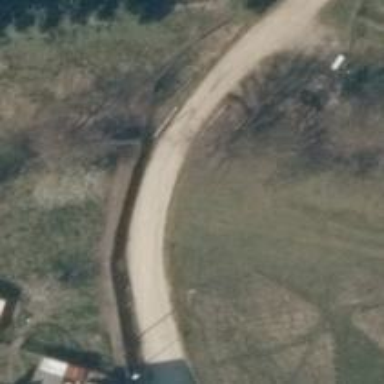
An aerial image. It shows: Service road with ground surface of grade 3 tracktype.